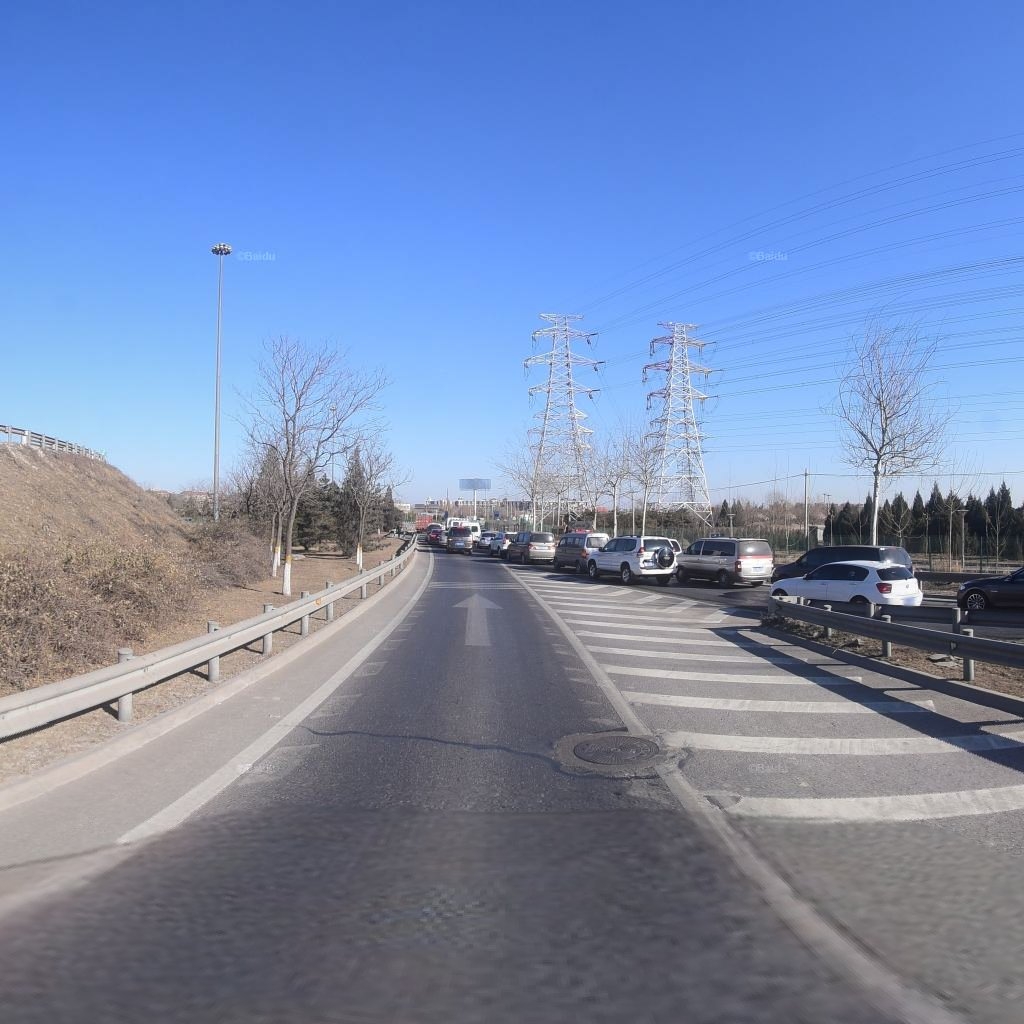
Region: Haidian
Road damage annotations: transverse patch, manhole cover